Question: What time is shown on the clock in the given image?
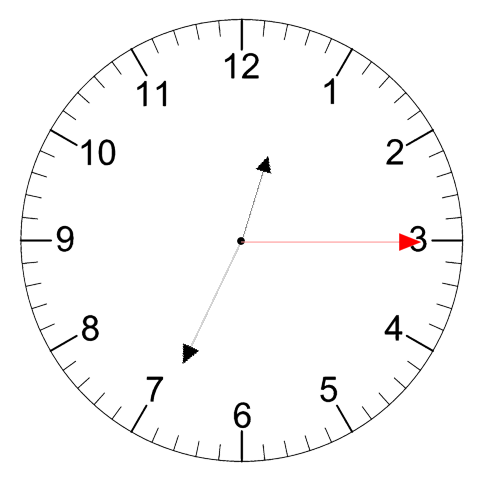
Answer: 12:34:15